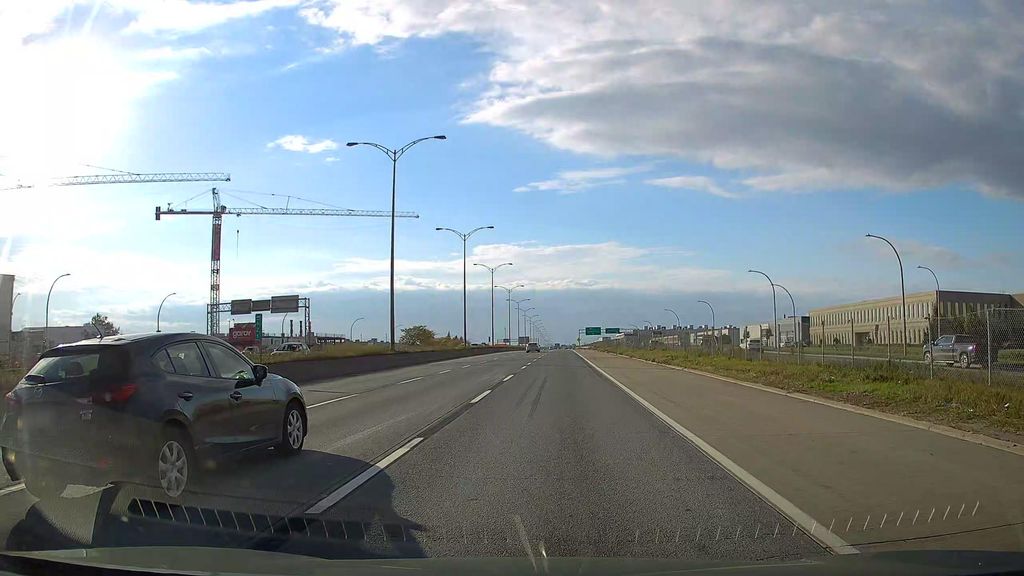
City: montreal